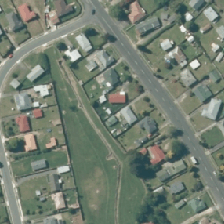
Land cover: urban_parkland